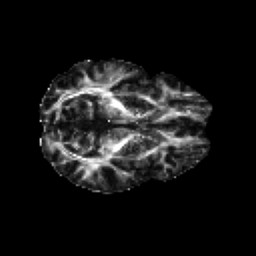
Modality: FA
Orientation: axial
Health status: healthy
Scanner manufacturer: philips
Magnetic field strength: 3 T
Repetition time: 9.75 s
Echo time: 0.092 s